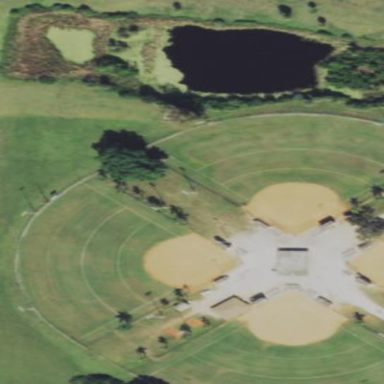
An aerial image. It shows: Softball pitch for leisure sports.